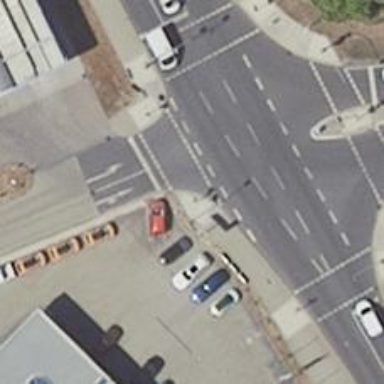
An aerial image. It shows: Path with crossing equipped with traffic signals.